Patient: sex M, age 53
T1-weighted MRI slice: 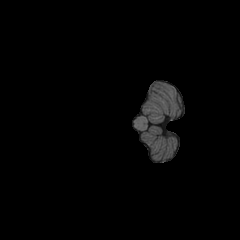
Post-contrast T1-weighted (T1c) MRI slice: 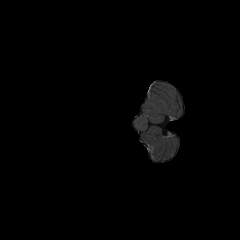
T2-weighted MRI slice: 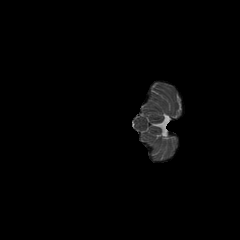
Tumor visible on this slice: no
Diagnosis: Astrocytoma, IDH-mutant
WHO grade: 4